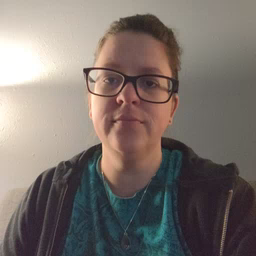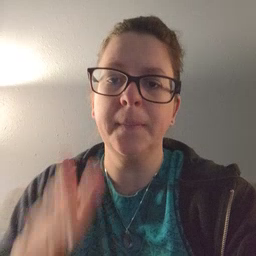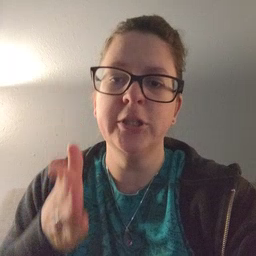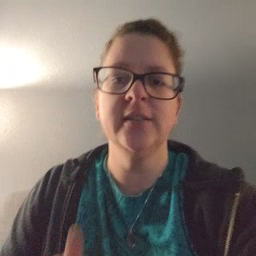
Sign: person